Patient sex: M
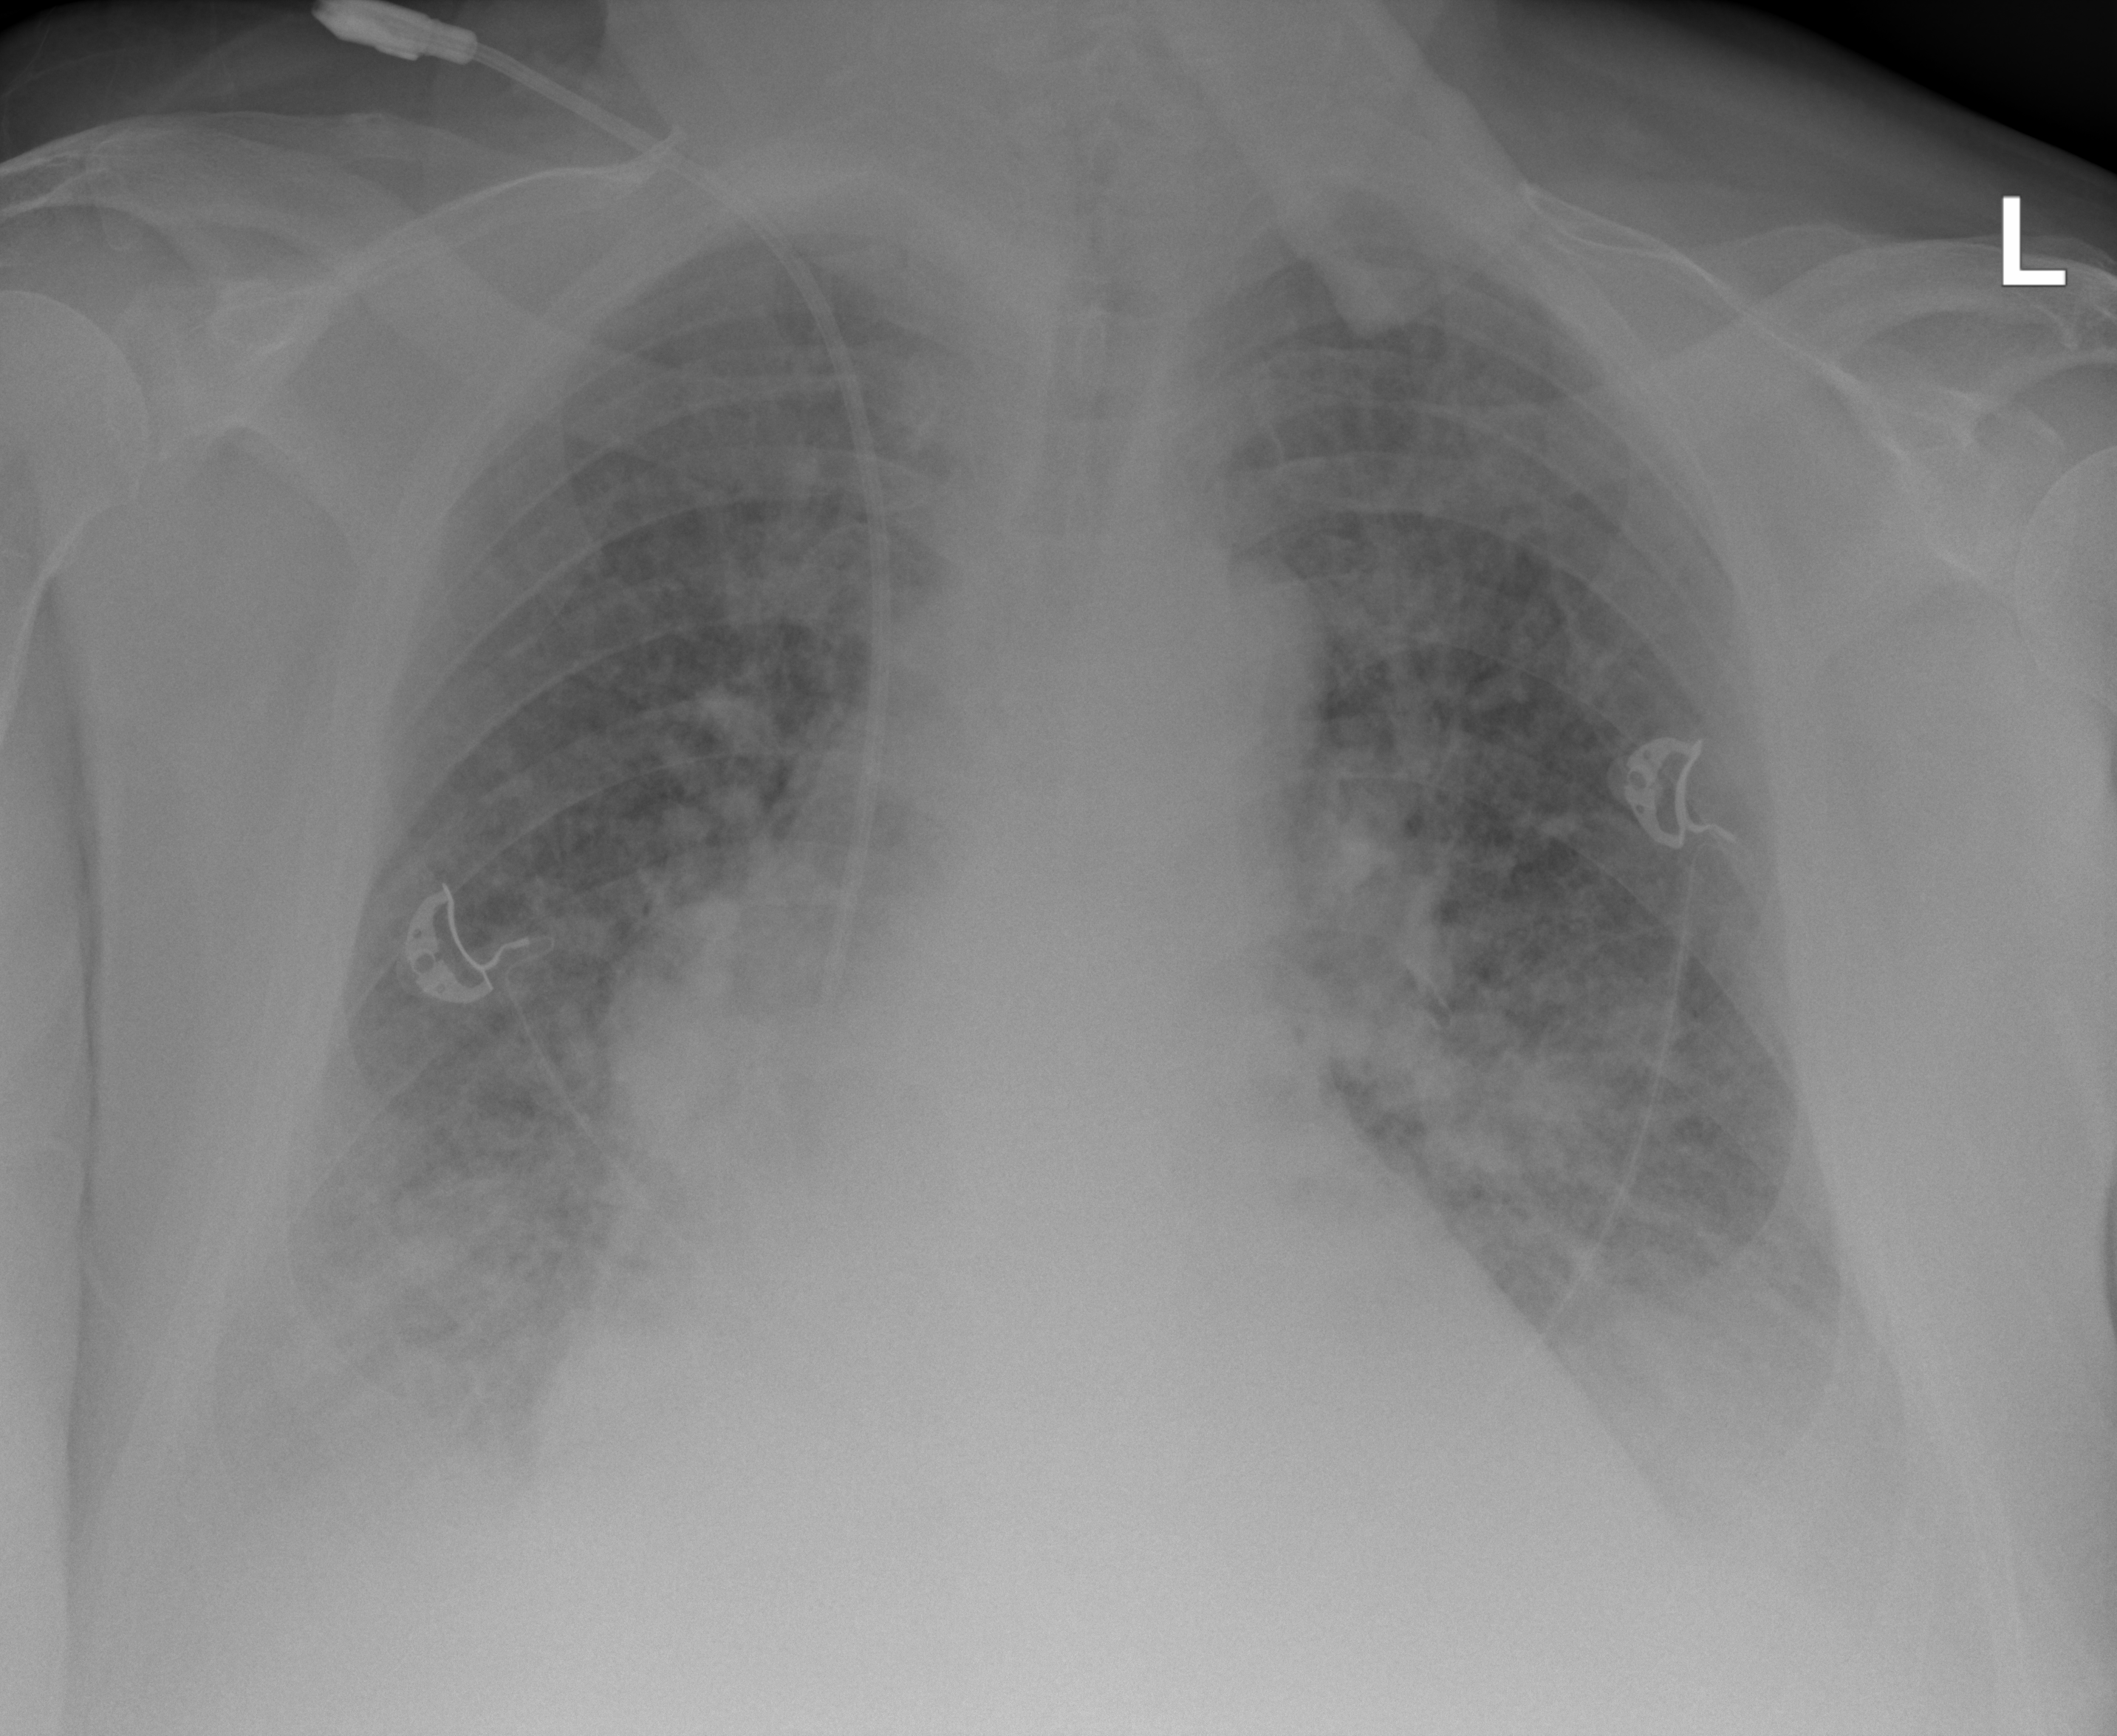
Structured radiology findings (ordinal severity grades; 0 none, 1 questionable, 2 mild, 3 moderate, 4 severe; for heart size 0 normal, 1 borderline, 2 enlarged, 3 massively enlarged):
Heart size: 2
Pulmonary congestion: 3
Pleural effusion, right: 2
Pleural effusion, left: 2
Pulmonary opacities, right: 2
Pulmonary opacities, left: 2
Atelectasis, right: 2
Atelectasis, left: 2